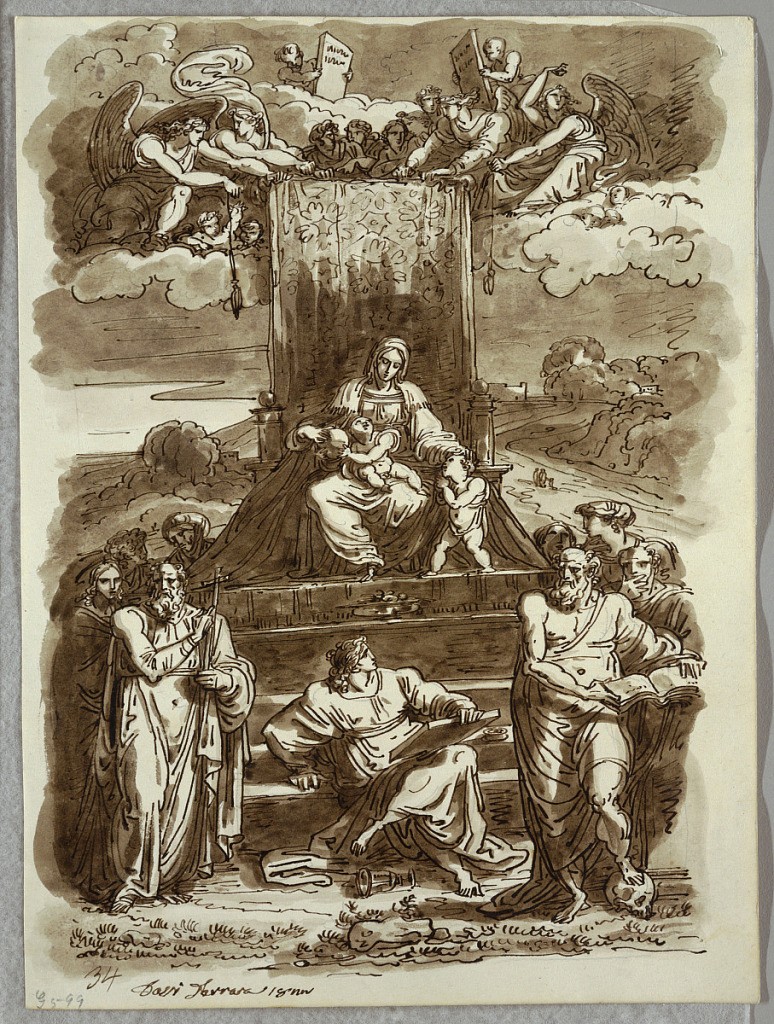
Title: Madonna Enthroned
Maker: Felice Giani, Italian, 1758–1823
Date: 1821–22
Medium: Pen and brown ink, brush and brown wash, over traces of black chalk on white heavy wove paper
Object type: Sketchbook folio
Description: At center, Madonna sits on throne with patterned hanging, holding Child, and with left hand on head of young St. John. Group of angels above; numerous Saints standing at left and right. At lower center mature St. John seated on steps leading to throne.